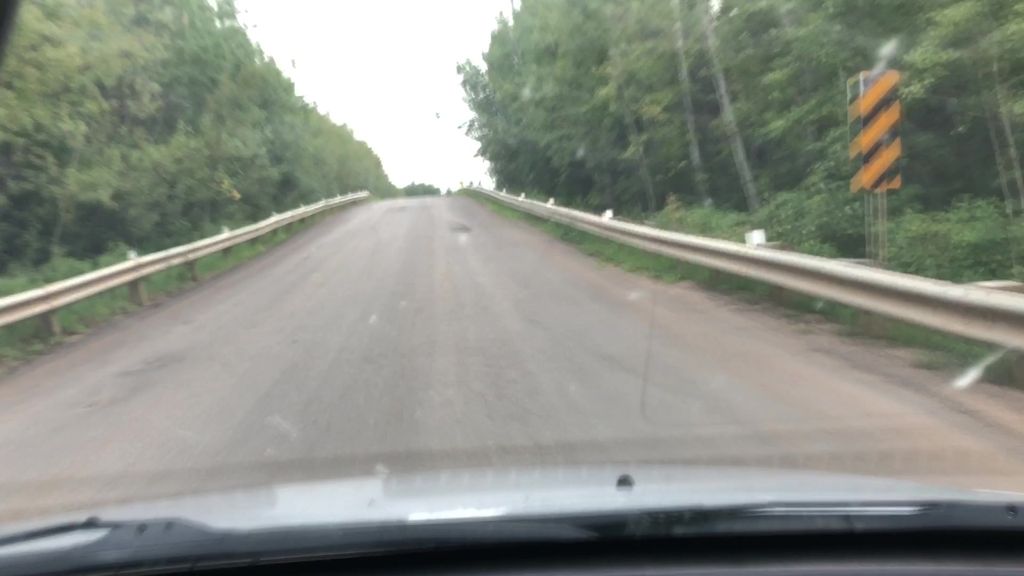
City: edmonton